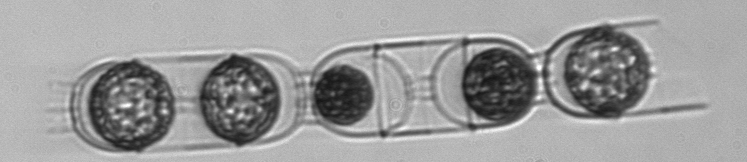
Label: Stephanopyxis